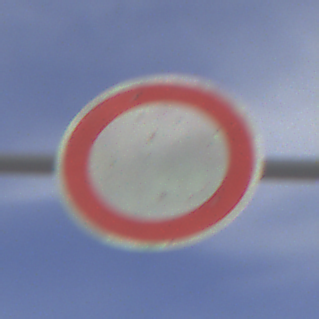
Verkehrszeichen: VerbotFahrzeugeAllerArt
Umgebung: Outdoor, Suburban
Tageszeit: MorningAfternoon
Wetter: PartlyCloudy
Licht: Natural
Jahreszeit: NotSpecified
Kontrast: HighContrast